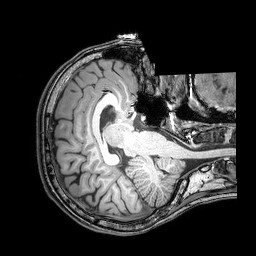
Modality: T1w
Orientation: axial
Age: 27
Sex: female